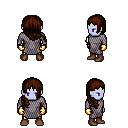
a pixel art fantasy rpg character, male body template, dark elf, purple skin, chain mail, gold greaves, brown right-swept hairstyle, gold gloves, brown shoes, four views (front, back, left, right), 2x2 character sprite sheet, small pixel art, hard edges, no anti-aliasing